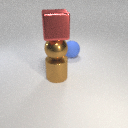
large red metal cube above large brown metal sphere